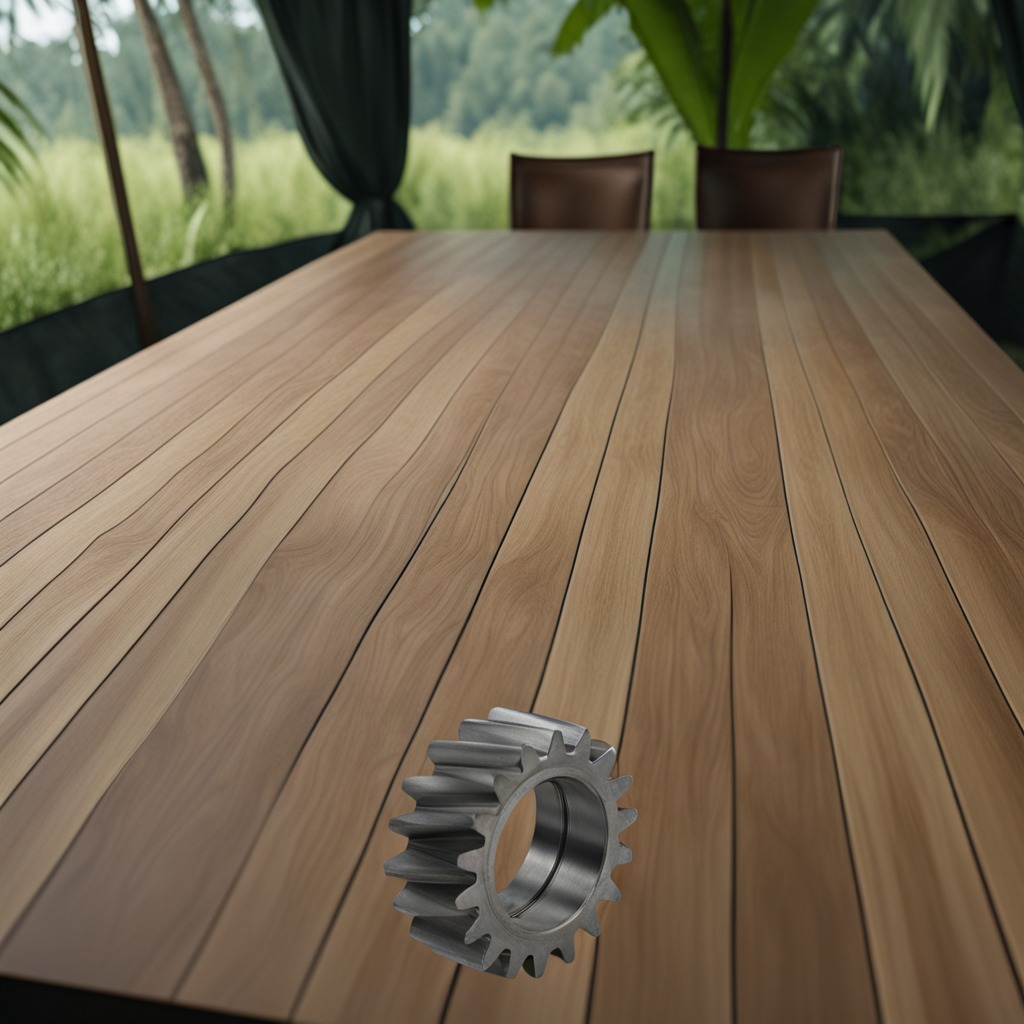
A steel gear with teeth is lying on a clean wooden table inside a jungle field workshop tent humid ambient light worn but